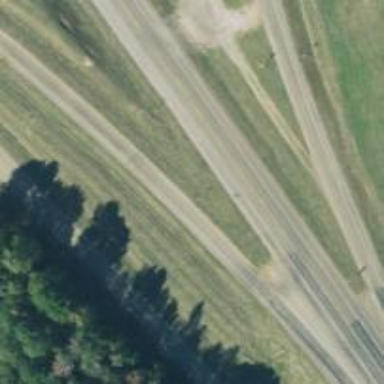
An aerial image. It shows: Asphalt road with primary link designation.